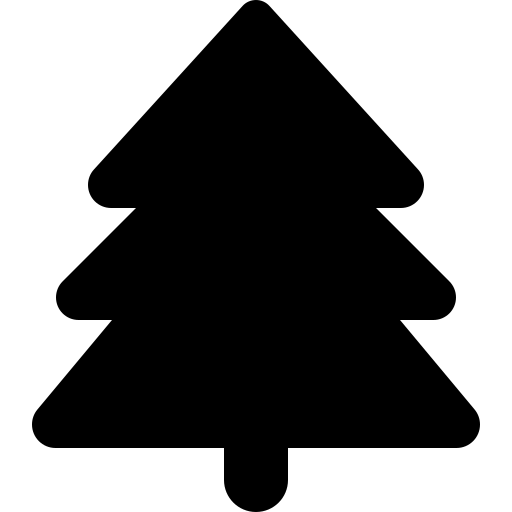
Tags: icon, FontAwesome, fa-icon, solid, tree